Question: I have recently set up a Wordpress site but I am getting a ' free online casino' link on my site which I can't get rid of.
I have tried looking in the header.php but I can't seem to find it. All of my plugins and Wordpress are up to date. Have I been hacked? How can I delete this link?
I have attached a screen shot (see below).
header.php
'''
<?php
/**
* The Header for our theme.
*
* Displays all of the <head> section and everything up till <div id="main">
*
* @package WordPress
* @subpackage Twenty_Eleven
* @since Twenty Eleven 1.0
*/
?><!DOCTYPE html>
<!--[if IE 6]>
<html id="ie6" <?php language_attributes(); ?>>
<![endif]-->
<!--[if IE 7]>
<html id="ie7" <?php language_attributes(); ?>>
<![endif]-->
<!--[if IE 8]>
<html id="ie8" <?php language_attributes(); ?>>
<![endif]-->
<!--[if !(IE 6) | !(IE 7) | !(IE 8) ]><!-->
<html <?php language_attributes(); ?>>
<!--<![endif]-->
<head>
<link rel="shortcut icon" href="<?php bloginfo('stylesheet_directory'); ?>/favicon.ico" />
<meta charset="<?php bloginfo( 'charset' ); ?>" />
<title><?php
/*
* Print the <title> tag based on what is being viewed.
*/
global $page, $paged;
wp_title( '|', true, 'right' );
// Add the blog name.
bloginfo( 'name' );
// Add the blog description for the home/front page.
$site_description = get_bloginfo( 'description', 'display' );
if ( $site_description && ( is_home() || is_front_page() ) )
echo " | $site_description";
// Add a page number if necessary:
if ( $paged >= 2 || $page >= 2 )
echo ' | ' . sprintf( __( 'Page %s', 'twentyeleven' ), max( $paged, $page ) );
?></title>
<link rel="profile" href="http://gmpg.org/xfn/11" />
<link rel="stylesheet" type="text/css" media="all" href="<?php bloginfo( 'stylesheet_url' ); ?>" />
<link rel="pingback" href="<?php bloginfo( 'pingback_url' ); ?>" />
<!--[if lt IE 9]>
<script src="<?php echo get_template_directory_uri(); ?>/js/html5.js" type="text/javascript"></script>
<![endif]-->
<?php
/* We add some JavaScript to pages with the comment form
* to support sites with threaded comments (when in use).
*/
if ( is_singular() && get_option( 'thread_comments' ) )
wp_enqueue_script( 'comment-reply' );
/* Always have wp_head() just before the closing </head>
* tag of your theme, or you will break many plugins, which
* generally use this hook to add elements to <head> such
* as styles, scripts, and meta tags.
*/
wp_head();
?>
<script type="text/javascript">
/* Superior Web Systems */
function displayHideBox(boxNumber)
{
if(document.getElementById("LightBox"+boxNumber).style.display=="none") {
document.getElementById("LightBox"+boxNumber).style.display="block";
document.getElementById("grayBG").style.display="block";
} else {
document.getElementById("LightBox"+boxNumber).style.display="none";
document.getElementById("grayBG").style.display="none";
}
}
</script>
</head>
<body <?php body_class(); ?>>
<div id="page" class="hfeed">
<div id="header-bg">
<header id="branding" role="banner">
<div class="view-basket"><a href="http://www.theshowroomonline.co.uk/view-basket">View Basket</a></div>
<div class="sign-in"><a href="http://www.theshowroomonline.co.uk/sign-in">Sign In</a><span style="color: #666">|</span></div>
<h1 id="site-title"><a href="http://www.theshowroomonline.co.uk/"><img src="http://www.theshowroomonline.co.uk/wp-content/uploads/2013/05/logo.png" alt="The Showroom Online Logo"></a></h1>
<h2 id="site-description"><?php bloginfo( 'description' ); ?></h2>
<?php
// Check to see if the header image has been removed
$header_image = get_header_image();
if ( ! empty( $header_image ) ) :
?>
<a href="<?php echo esc_url( home_url( '/' ) ); ?>">
<?php
// The header image
// Check if this is a post or page, if it has a thumbnail, and if it's a big one
if ( is_singular() &&
has_post_thumbnail( $post->ID ) &&
( /* $src, $width, $height */ $image = wp_get_attachment_image_src( get_post_thumbnail_id( $post->ID ), array( HEADER_IMAGE_WIDTH, HEADER_IMAGE_WIDTH ) ) ) &&
$image[1] >= HEADER_IMAGE_WIDTH ) :
// Houston, we have a new header image!
echo get_the_post_thumbnail( $post->ID, 'post-thumbnail' );
else : ?>
<img src="<?php header_image(); ?>" width="<?php echo HEADER_IMAGE_WIDTH; ?>" height="<?php echo HEADER_IMAGE_HEIGHT; ?>" alt="" />
<?php endif; // end check for featured image or standard header ?>
</a>
<?php endif; // end check for removed header image ?>
<?php
// Has the text been hidden?
if ( 'blank' == get_header_textcolor() ) :
?>
<div class="only-search<?php if ( ! empty( $header_image ) ) : ?> with-image<?php endif; ?>">
<?php get_search_form(); ?>
</div>
<?php
else :
?>
<?php get_search_form(); ?>
<?php endif; ?>
<nav id="access" role="navigation">
<h3 class="assistive-text"><?php _e( 'Main menu', 'twentyeleven' ); ?></h3>
<?php /* Allow screen readers / text browsers to skip the navigation menu and get right to the good stuff. */ ?>
<div class="skip-link"><a class="assistive-text" href="#content" title="<?php esc_attr_e( 'Skip to primary content', 'twentyeleven' ); ?>"><?php _e( 'Skip to primary content', 'twentyeleven' ); ?></a></div>
<div class="skip-link"><a class="assistive-text" href="#secondary" title="<?php esc_attr_e( 'Skip to secondary content', 'twentyeleven' ); ?>"><?php _e( 'Skip to secondary content', 'twentyeleven' ); ?></a></div>
<?php /* Our navigation menu. If one isn't filled out, wp_nav_menu falls back to wp_page_menu. The menu assiged to the primary position is the one used. If none is assigned, the menu with the lowest ID is used. */ ?>
<?php wp_nav_menu( array( 'theme_location' => 'primary' ) ); ?>
</nav><!-- #access -->
</header><!-- #branding -->
</div>
<div id="main">
'''

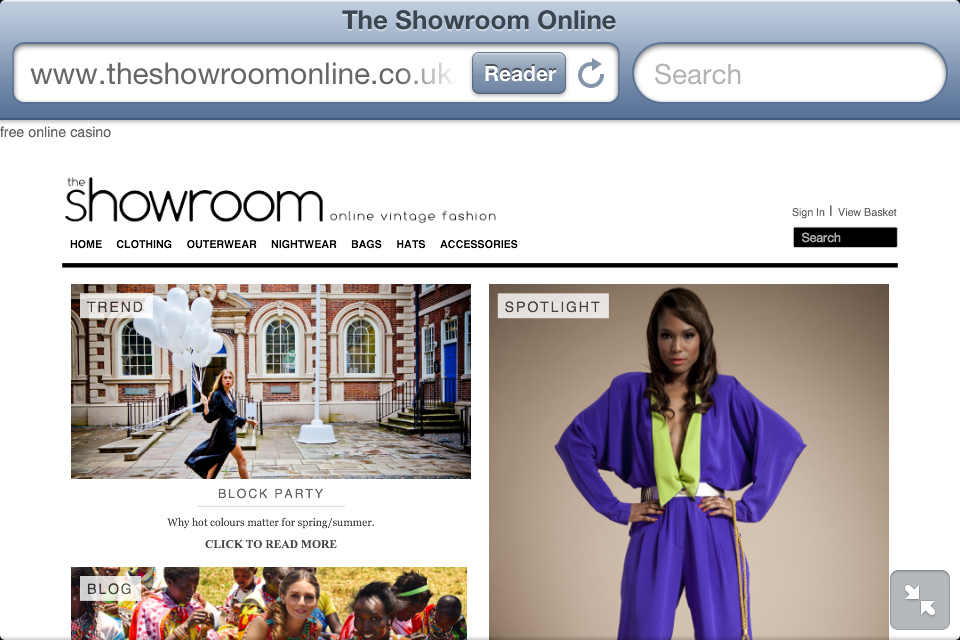
Answer: A friends wordpress site was recently hacked, I used this plugin <URL> to get rid of the Malware. Hope this helps.